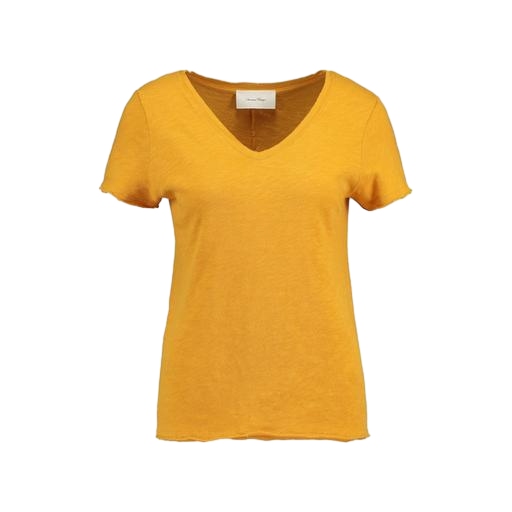
v neck t-shirt slub, raw edge v-neck tee, v-neck slub t-shirt, white background